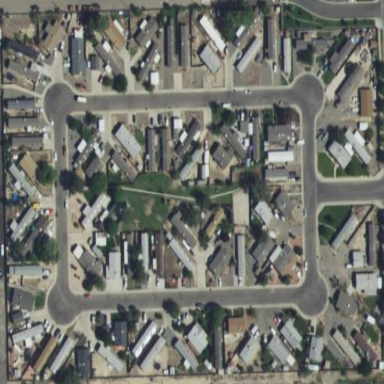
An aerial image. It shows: Residential area within neighborhood.